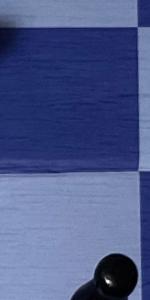
Label: Empty